Question: Could not able to solve this..
I am implementing a queue. After writing the complete code I had the error listed below:
'expected '=', ',', ';', 'asm' or '__attribute__' before '.' token'
Then I wrote a simple program, but same problem persists. Couldn't able to understand how to solve this. I have looked into solutions in 'stackoverflow.com and google.com' a lot but still couldn't able to solve this.Please help.
I would like to 'initialize globally' 'Q.front = Q.rear = Any value'
'''
#include <stdio.h>
#include <stdlib.h>
struct Queue
{
int front, rear;
int queue[10] ;
};
struct Queue Q;
Q.front = 0;
Q.rear = 0;
int main()
{
return 0;
}
'''
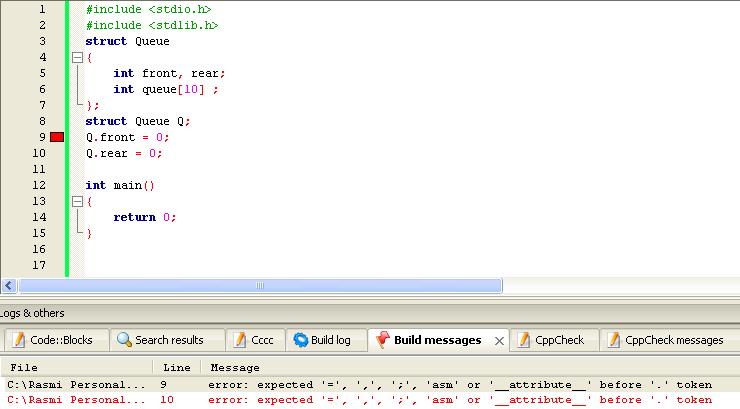
Answer: 'Q.front = 0;' is not a simple initializer, it is executable code; it cannot occur outside of a function. Use a proper initializer for 'Q'.
'''
struct Queue Q = {0, 0};
'''
or with named initializer syntax (not available in all compilers, and as yet only in C):
'''
struct Queue Q = {.front = 0, .rear = 0};
'''